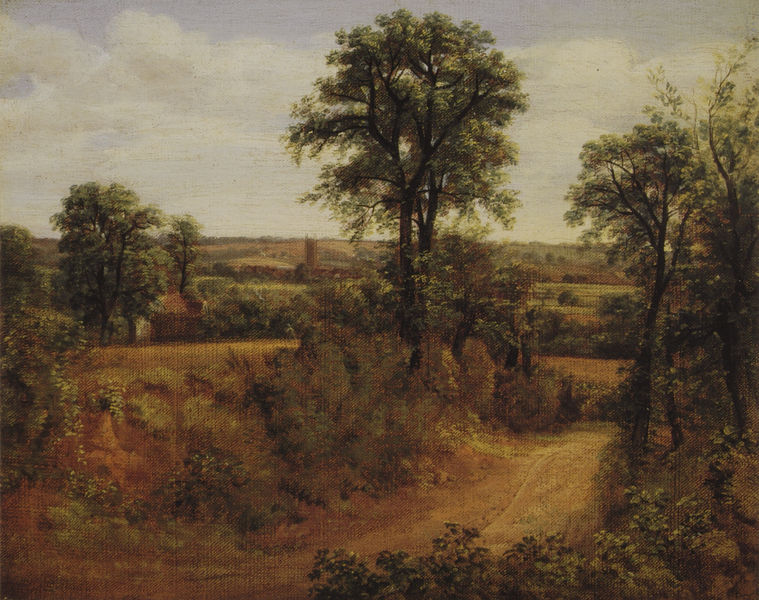
Titel: A Lane near Dedham
Künstler: John Constable
Standort: New Haven (Connecticut)
Institution: Yale Center for British Art
Schlagwörter: baum, blau, blätter, felsen, gemälde, himmel, laub, weiß, wolken, bäume, gelb, grün, impressionismus, landschaft, ocker, sand, stadt, äste, braun, grau, hell, orange, strasse, stroh, ausblick, gebäude, gras, haus, rot, weg, wiese, beige, malerei, steine, öl, ebene, einsamkeit, erde, feld, felder, ferne, gräser, horizont, häuser, hügel, natur, strauch, weide, weite, busch, büsche, flach, gebüsch, hütte, kirche, pastos, pfad, sträucher, wiesen, land, gold, realismus, pflanzen, england, tal, wald, turm, bewölkt, sommer, ansicht, ernte, feldweg, furchen, getreide, korn, trocken, weizen, hang, dorf, hecke, herbst, idylle, böschung, romantik, ölgemälde, constable, stämme, monet, langweilig, menschenleer, senke, weiden, himmeö, gewunden, leinwand, fussweg, himme, buschwerk, siedlung, feldrain, hochsommer, gestrüpp, hohlweg, bewuchs, hecken, kastell, trum, landschaftsgemälde, kron, stadr, weolken, consdtable, strämme, #gebäude